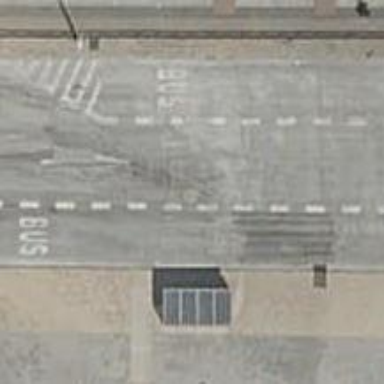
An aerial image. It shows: Public transport stop position.